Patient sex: M
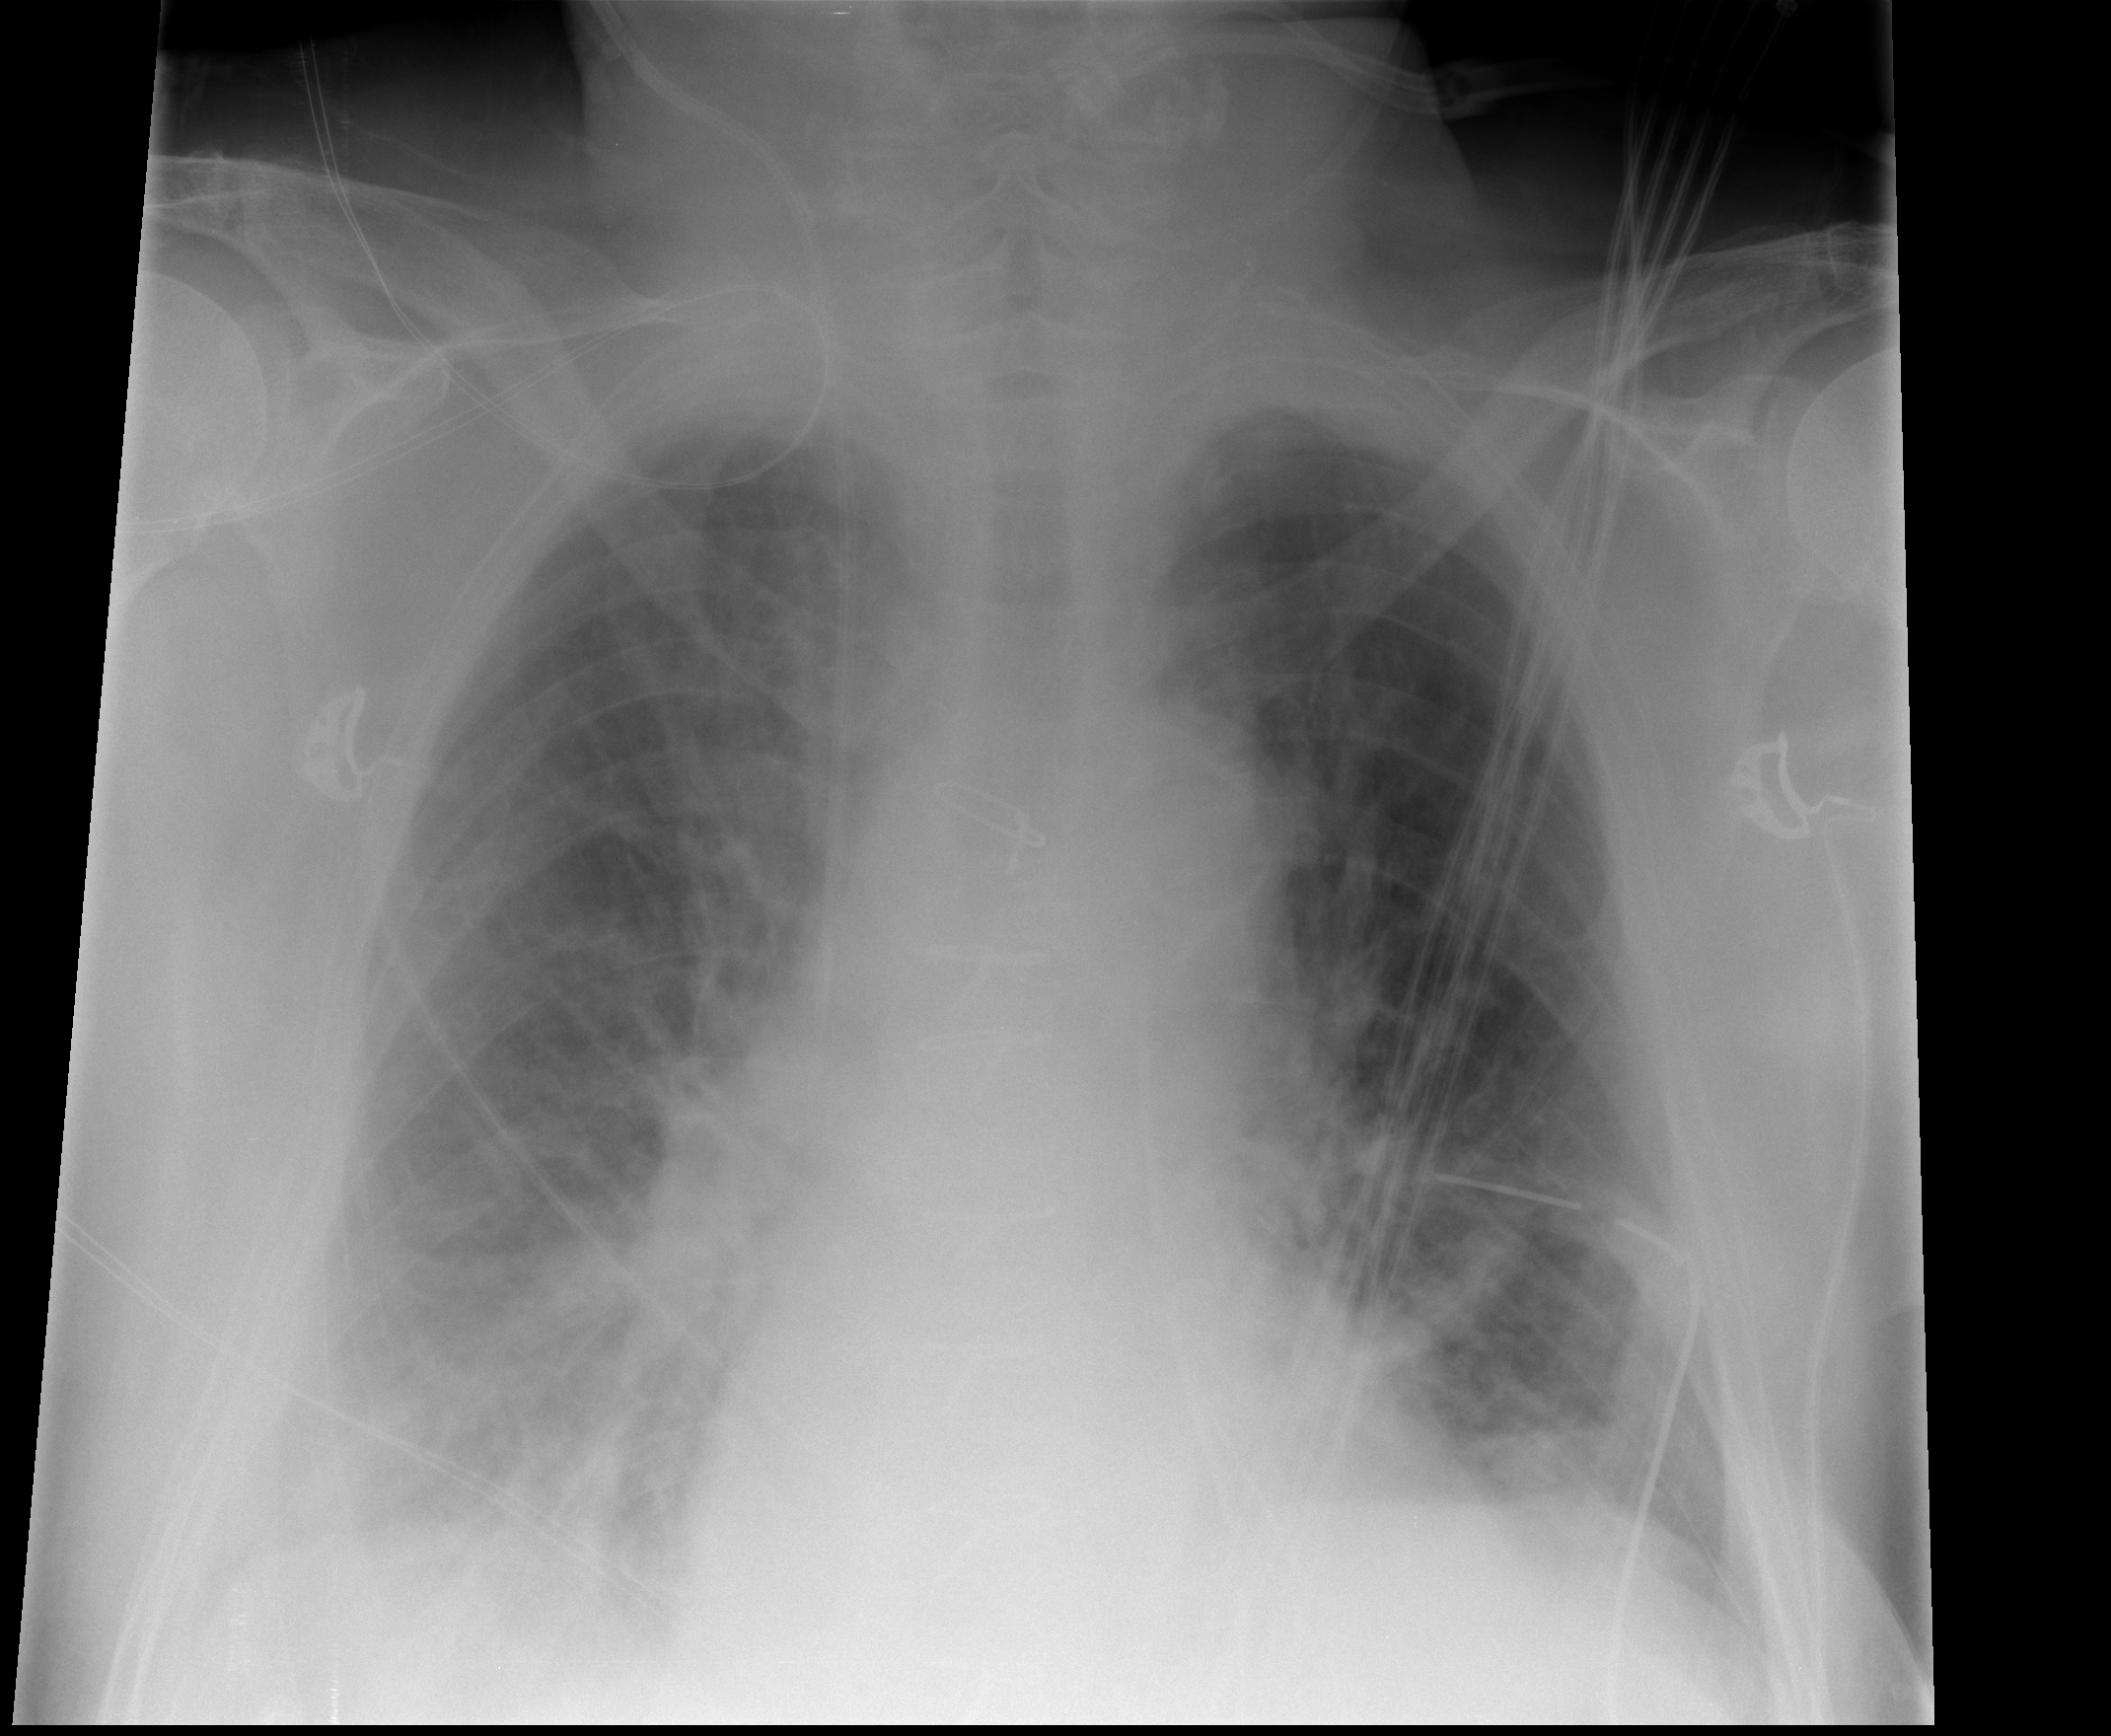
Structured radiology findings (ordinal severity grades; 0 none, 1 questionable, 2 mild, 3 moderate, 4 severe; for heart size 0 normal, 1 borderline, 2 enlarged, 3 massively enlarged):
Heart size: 1
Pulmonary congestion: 2
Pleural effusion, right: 1
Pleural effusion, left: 1
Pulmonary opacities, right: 2
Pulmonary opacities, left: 0
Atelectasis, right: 3
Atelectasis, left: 2